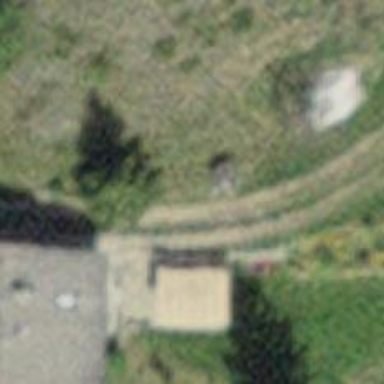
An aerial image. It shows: Unpaved driveway with service road designation.